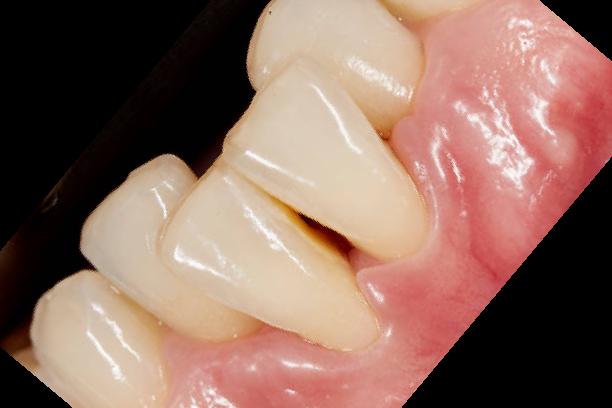
Condition: Gingivitis